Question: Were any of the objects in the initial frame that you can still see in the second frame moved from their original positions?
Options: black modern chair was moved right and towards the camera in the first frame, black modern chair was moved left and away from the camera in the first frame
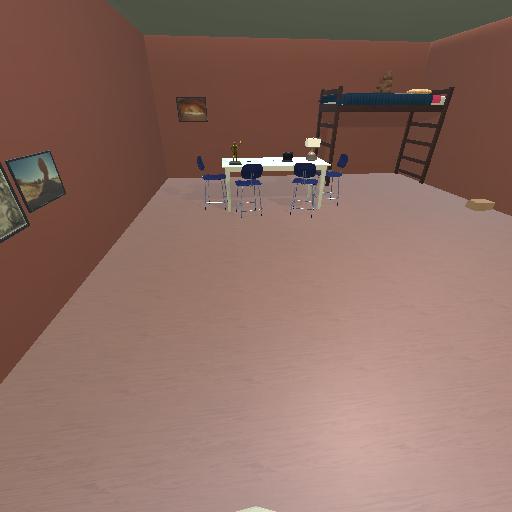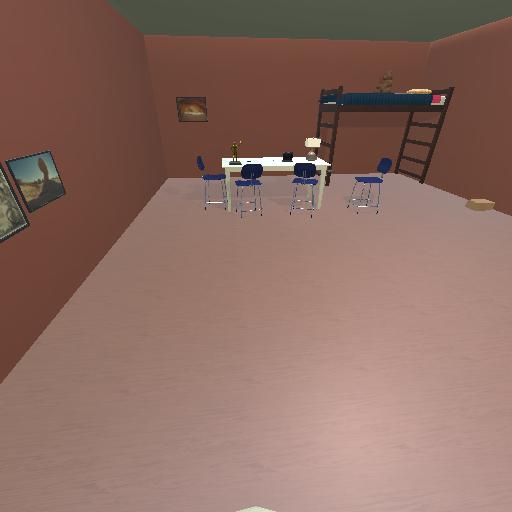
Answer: black modern chair was moved right and towards the camera in the first frame